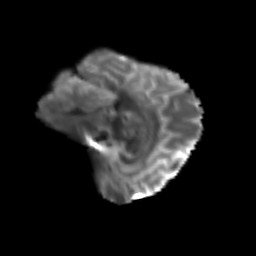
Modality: T2w
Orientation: sagittal
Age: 51
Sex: male
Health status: ill
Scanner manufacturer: siemens
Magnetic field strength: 3 T
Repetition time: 8.7 s
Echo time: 0.11 s